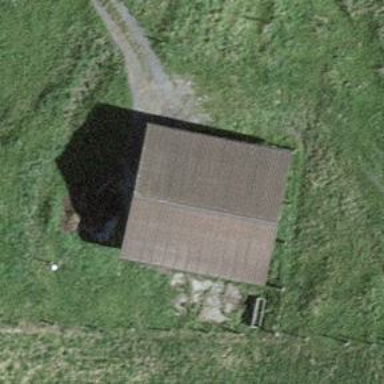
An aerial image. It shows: Rural barn.